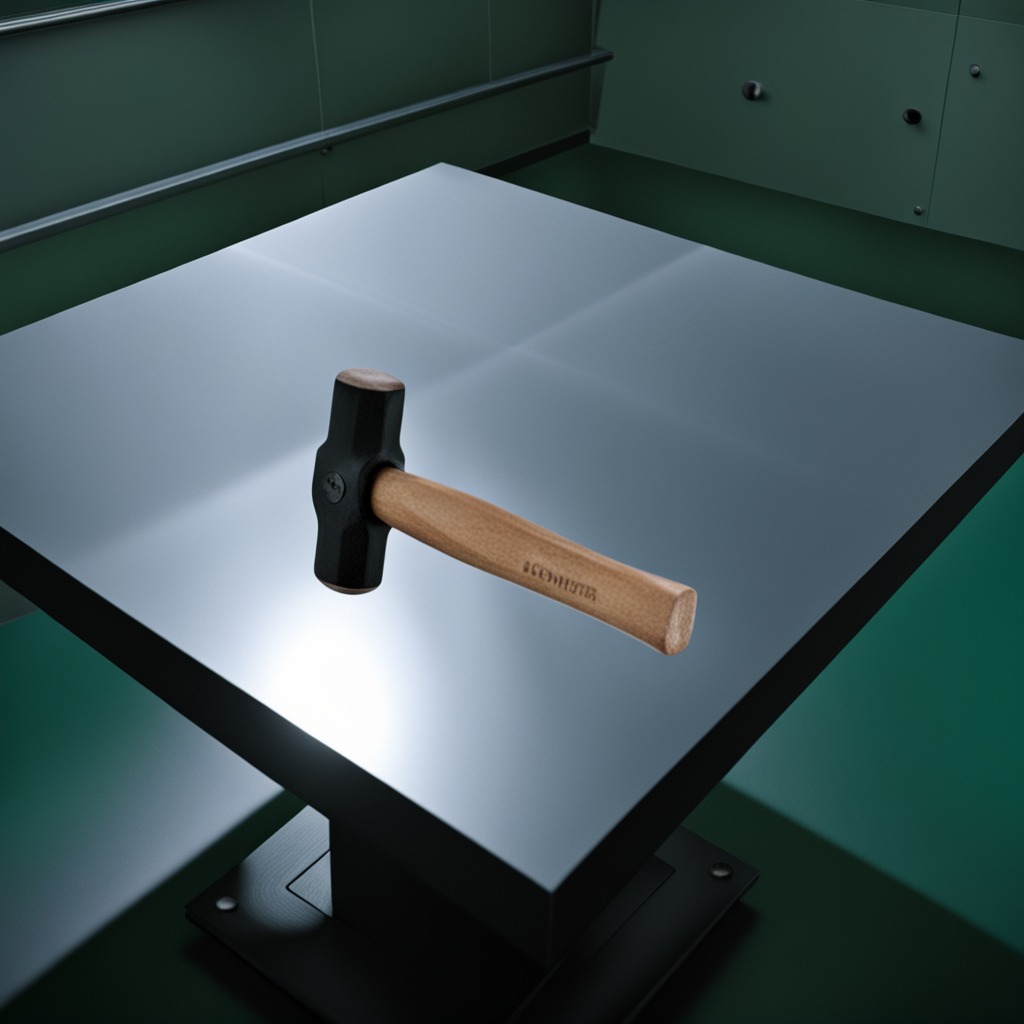
A hammer is lying on a clean empty table in a railway signal maintenance room lit by harsh overhead fluorescents photorealistic surface textures crisp shadows high dynamic range